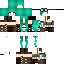
A female human skin with medium skin, wearing brown long hair dressed in a blue hoodie and brown pants, featuring a closed mouth.